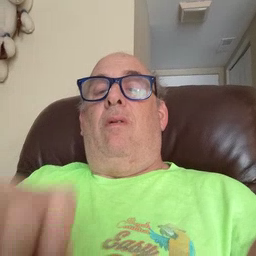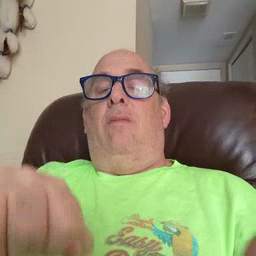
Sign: can